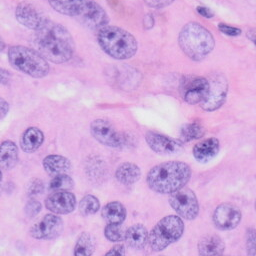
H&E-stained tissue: Skin